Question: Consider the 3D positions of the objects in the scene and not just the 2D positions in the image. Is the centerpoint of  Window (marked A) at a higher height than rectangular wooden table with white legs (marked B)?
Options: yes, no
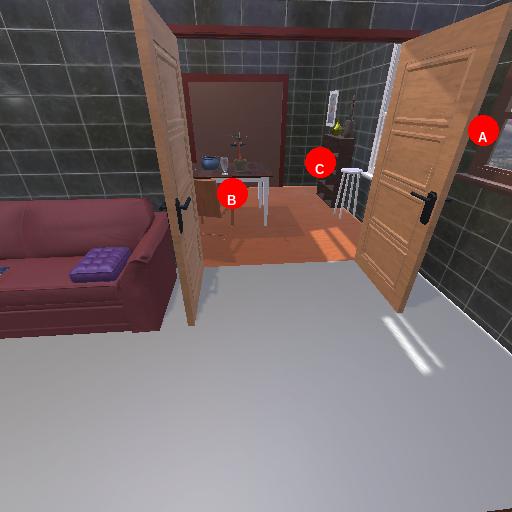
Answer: yes